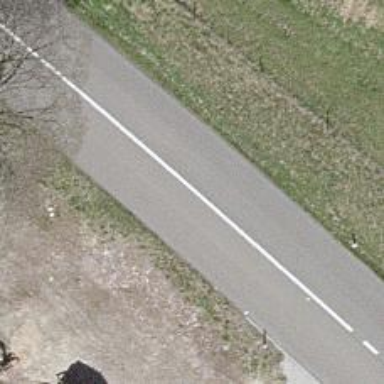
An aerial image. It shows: Primary highway.